A time-domain waveform of one vibration snapshot from a rolling-element bearing is shown. Diagnose the bearing from this image, choosing from: normal, inner_race, outer_race, ball.
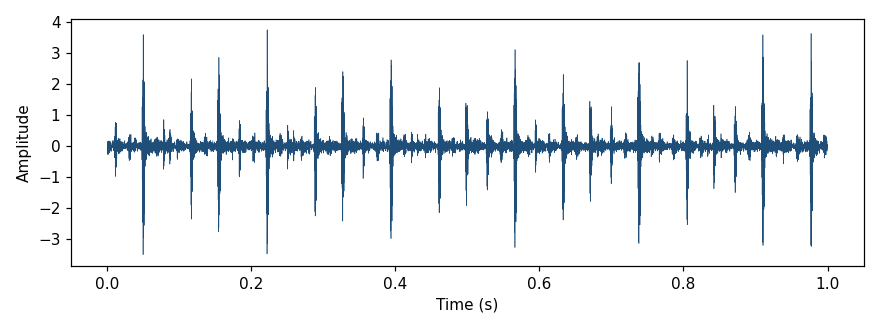
Answer: outer_race